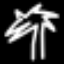
Label: palm tree